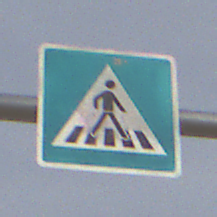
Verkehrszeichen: FussgaengerueberwegLinks
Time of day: MorningAfternoon
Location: Outdoor (Suburban)
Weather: PartlyCloudy
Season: NotSpecified
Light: Natural